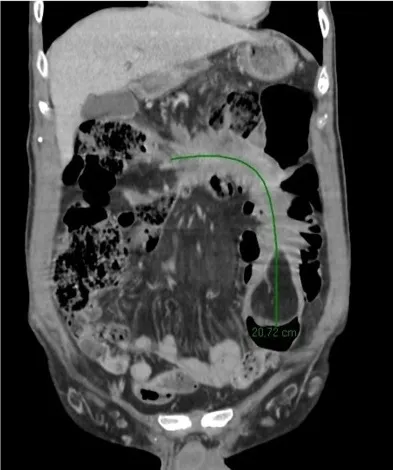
A - CT scan, coronal section in portal phase: Intestinal invagination extending longitudinally by 20.7 cm. The segments involved present normal parietal enhancement by the iodinated contrast media.
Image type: radiology (ct)